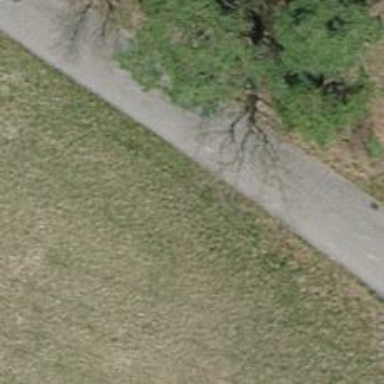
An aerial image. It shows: Urban tree adds touch of nature to the surroundings.